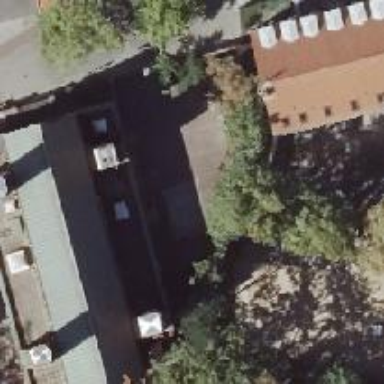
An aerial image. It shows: Service building.